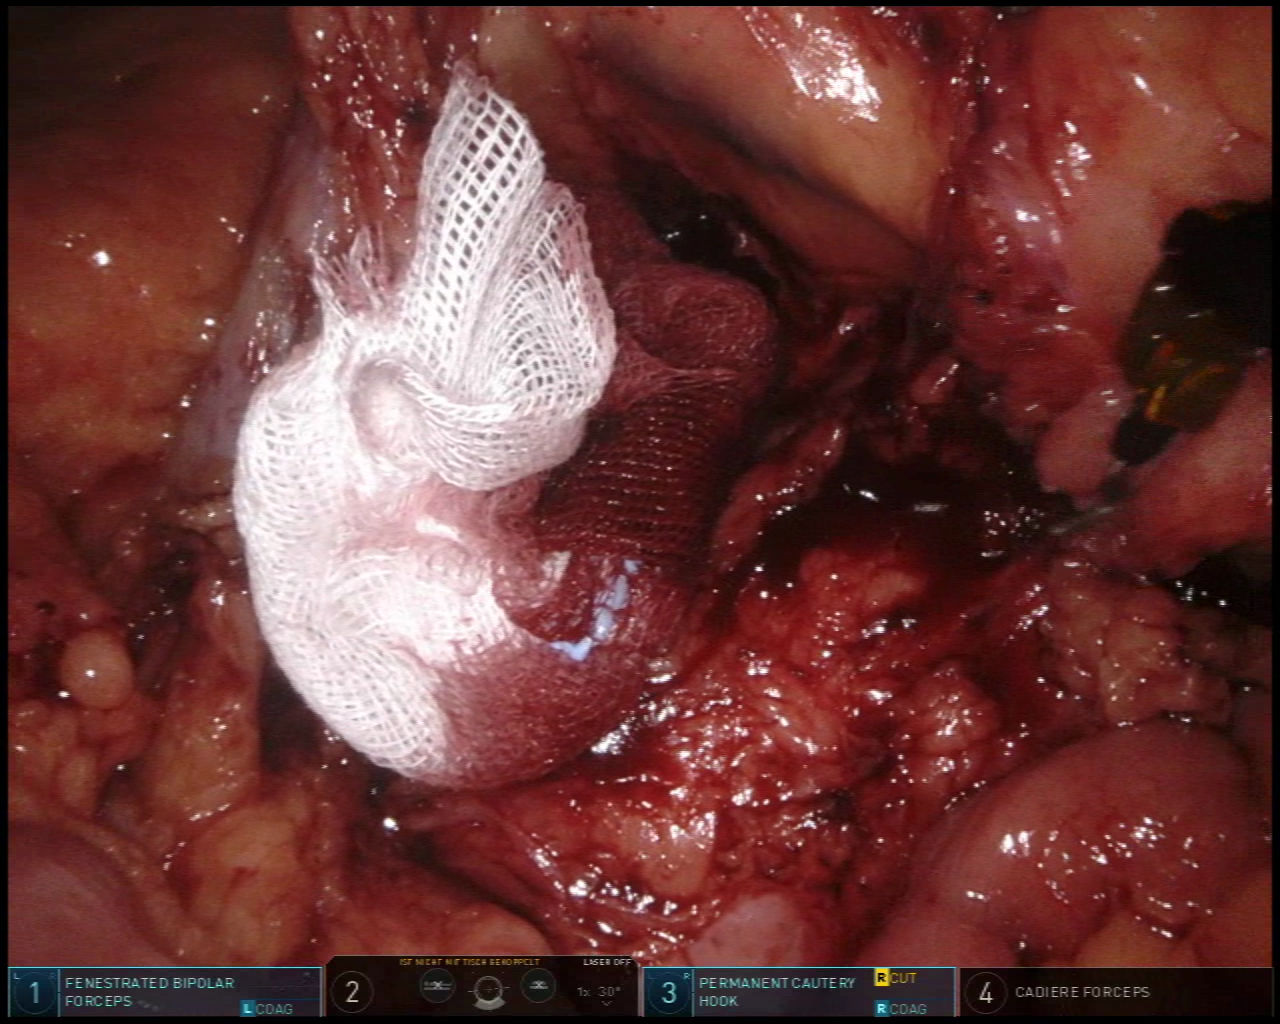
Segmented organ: small_intestine
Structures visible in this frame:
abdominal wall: no
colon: no
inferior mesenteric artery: yes
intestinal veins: no
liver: no
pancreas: no
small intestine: yes
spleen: no
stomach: no
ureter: no
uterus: no
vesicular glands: no